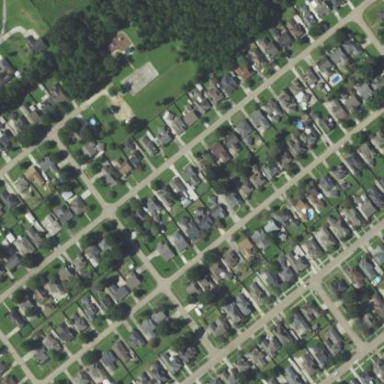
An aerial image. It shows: Residential area composed of single-family homes.